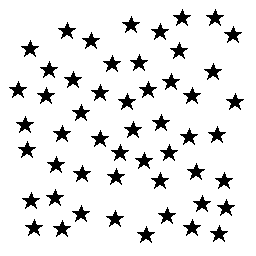
Squares: 0
Triangles: 0
Stars: 52
Total shapes: 52